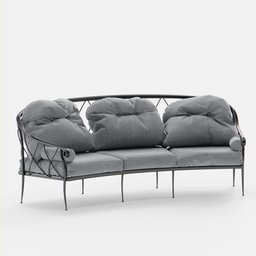
Label: furniture